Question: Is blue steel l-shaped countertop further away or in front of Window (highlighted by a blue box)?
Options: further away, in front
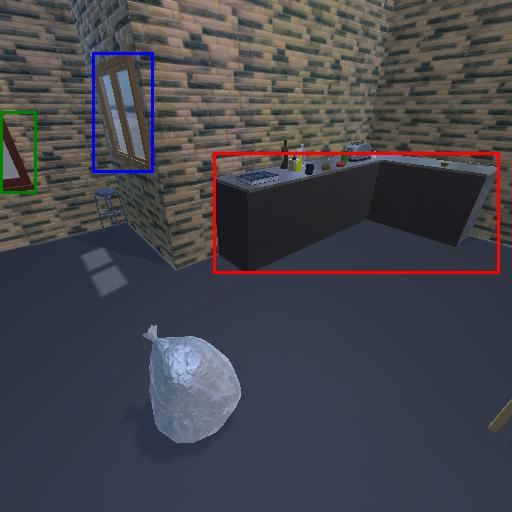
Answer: further away